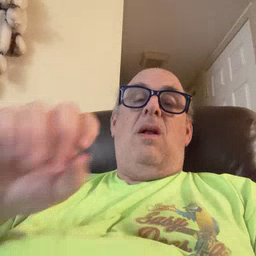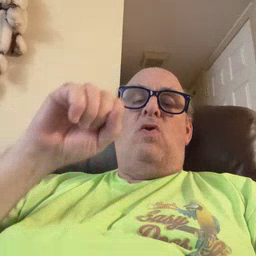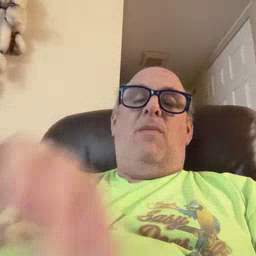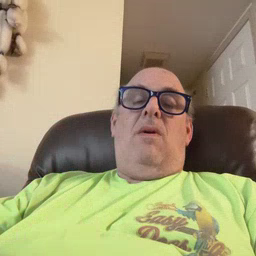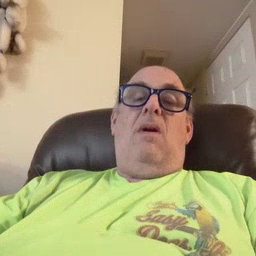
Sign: drop